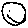
Label: smiley face